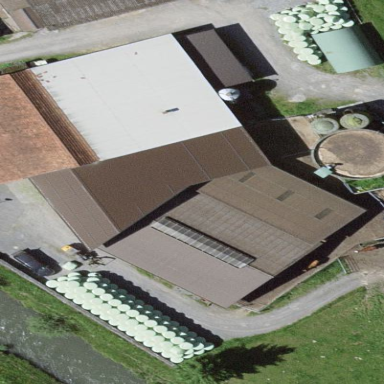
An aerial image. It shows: Farmyard area.